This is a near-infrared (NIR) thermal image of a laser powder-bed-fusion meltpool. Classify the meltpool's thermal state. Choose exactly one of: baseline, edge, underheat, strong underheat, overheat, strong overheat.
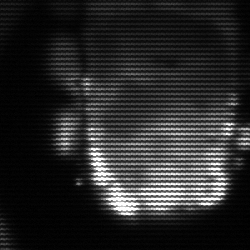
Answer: baseline